Question: Hello I added a JQuery SlideShow with 6 png images each with the size 548px X 320px
For some reason, sometimes when the page first loads these images appear very tiny. When I refresh the page, the images appear normal size. Again this doesnt happen every time. Im not sure if this could be a JavaScript error because when I run this in JFiddle there are JavaScript errors from the plugin's js file.
<URL>

I've noticed on other sites that they implement some type of PreLoad(). I dont have that.
Here is the HTML:
'''
<div id="top-feature">
<div class="slideshow">
<img alt="image1" src="images/slide1.png" />
<img alt="image2" src="images/slide2.png" />
<img alt="image3" src="images/slide3.png" />
<img alt="image4" src="images/slide4.png" />
<img alt="image5" src="images/slide5.png" />
<img alt="image6" src="images/slide6.png" />
</div>
'''
Here is the CSS:
'''
#top-feature {
height: 320px;
width: 848px;
margin: 12px 0 0 16px;
background: orange;
/*padding: 10px 0 0 10px;*/
position: absolute;
text-align: left;
}
#top-feature div {
/*float: left;*/
}
.slideshow {
height: 320px;
width: 548px;
margin: 0 0 0 0;
/*background: blue;*/
position: absolute;
}
'''
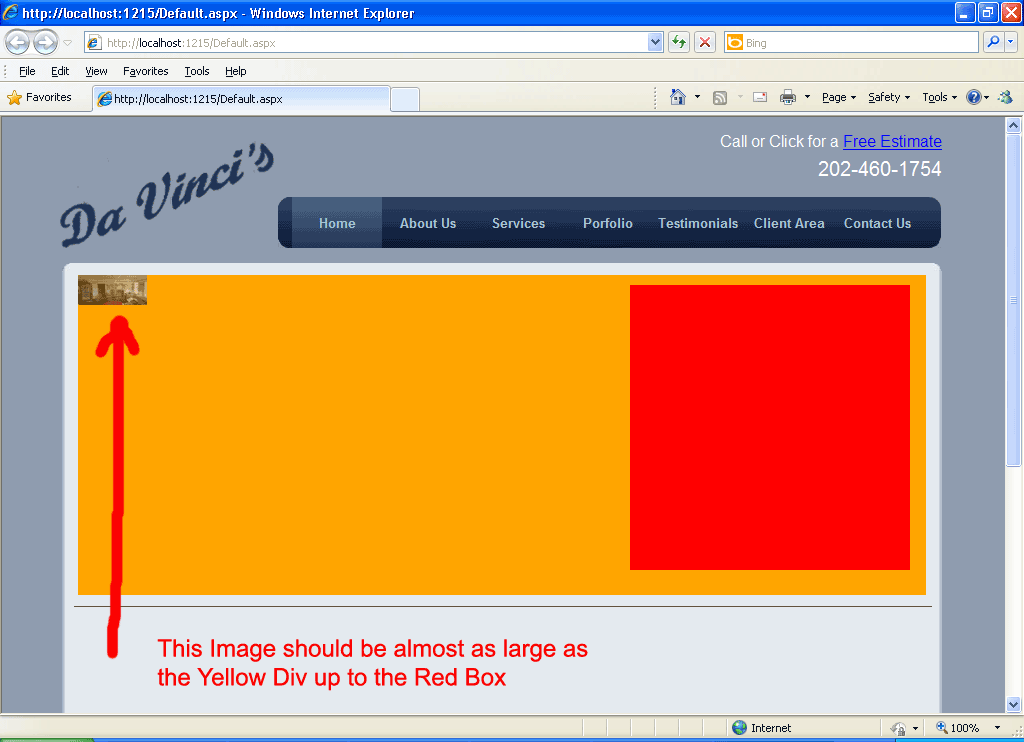
Answer: You can try adding 'width' and 'height' attributes to the slideshow's '' tags. IE might be losing track of how big the images are. Even if it isn't the problem specifying the dimensions in '' tags is a good habit so it can't hurt.